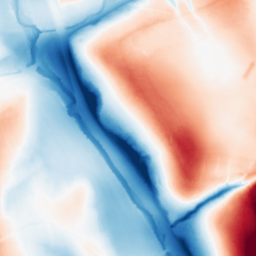
Category: classical
Decomposition family: gaussian_anisotropic
Decomposition parameters: sigma_x: 50
sigma_y: 2
Upsampling method: cubic_mitchell
Upsampling parameters: scale: 8
Upsampling scale: 8